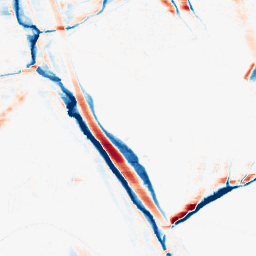
Category: morphological
Decomposition family: morphological_ellipse
Decomposition parameters: operation: average
width: 5
height: 20
Upsampling method: bspline
Upsampling parameters: scale: 2
Upsampling scale: 2